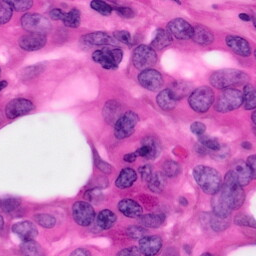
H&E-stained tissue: Pancreatic